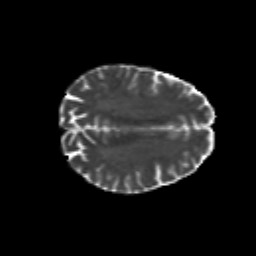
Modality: T2w
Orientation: axial
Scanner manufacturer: siemens
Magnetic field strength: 3 T
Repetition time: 6.8 s
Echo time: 0.093 s